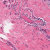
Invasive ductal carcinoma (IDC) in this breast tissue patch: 0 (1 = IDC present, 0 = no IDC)